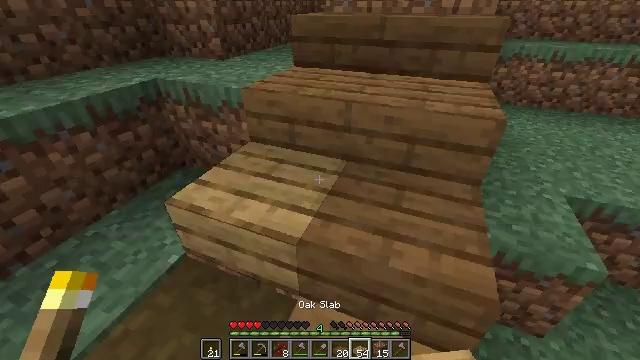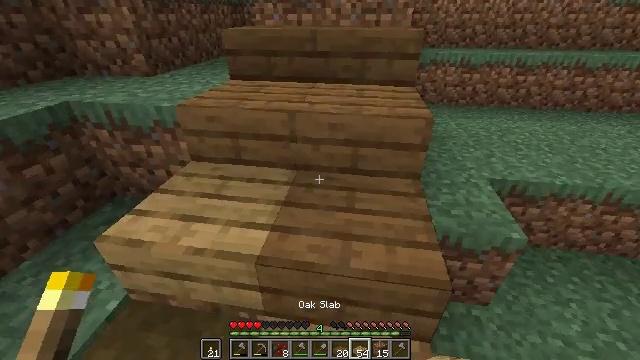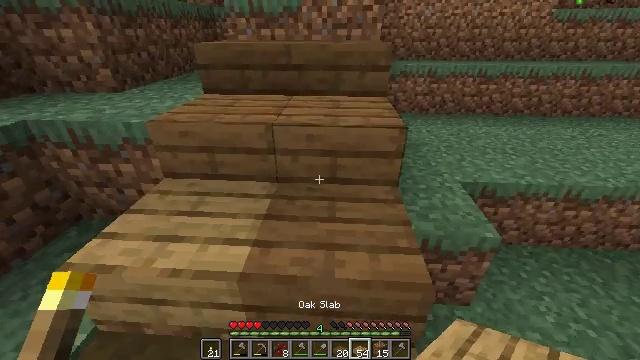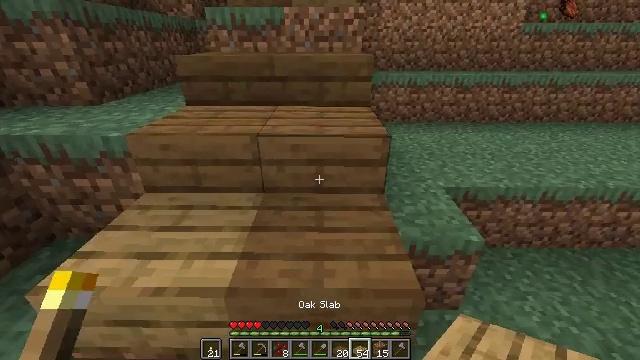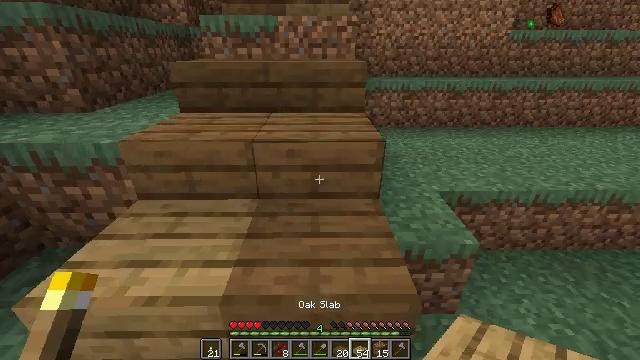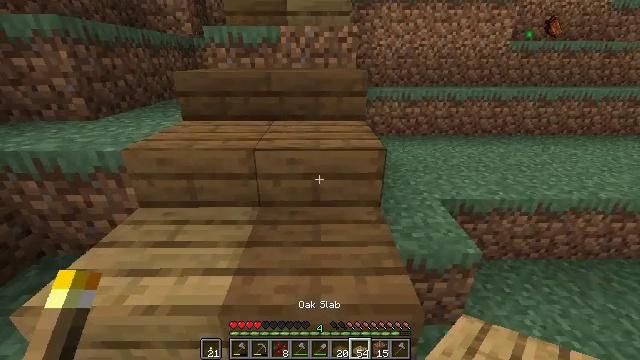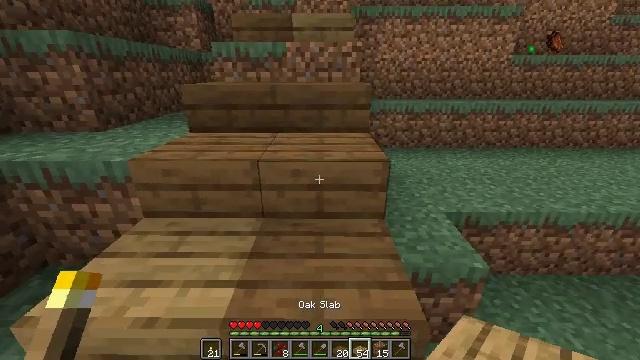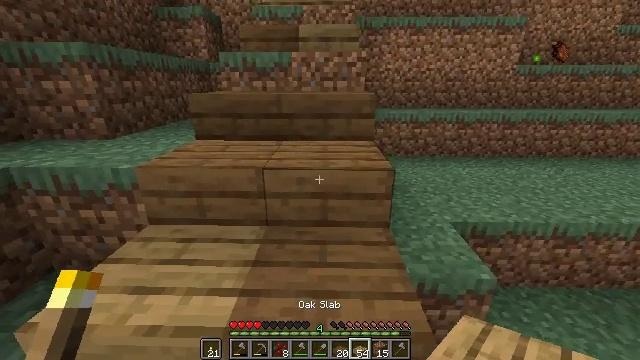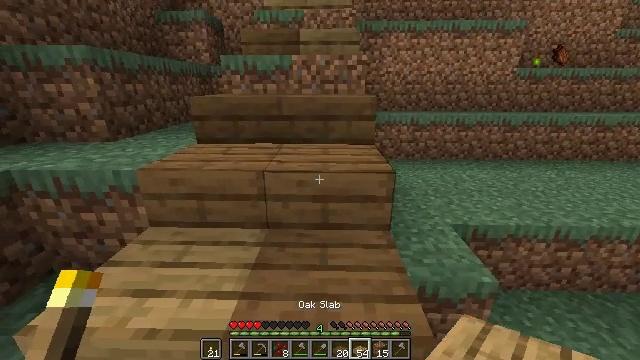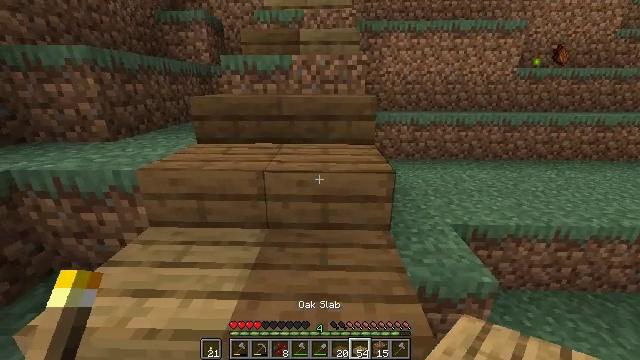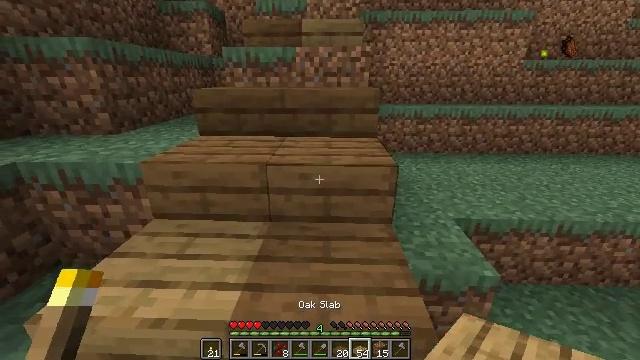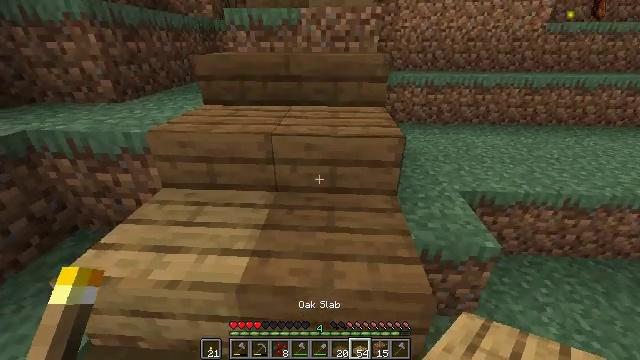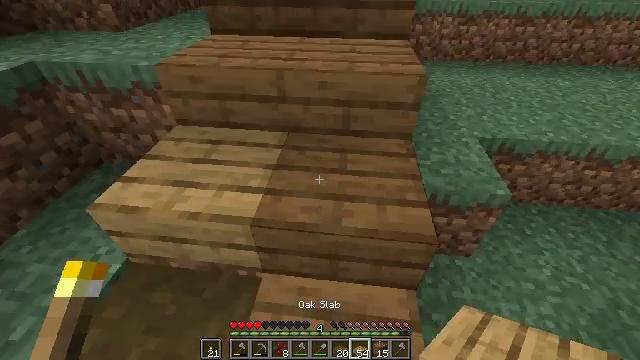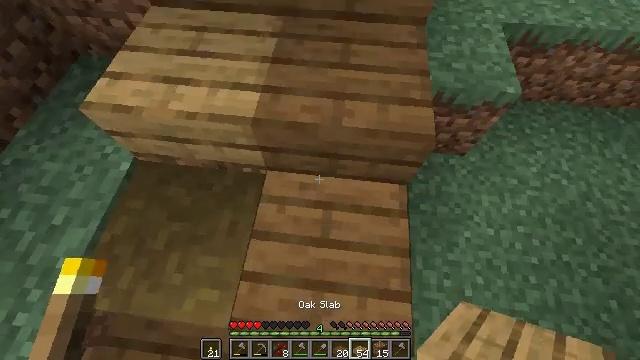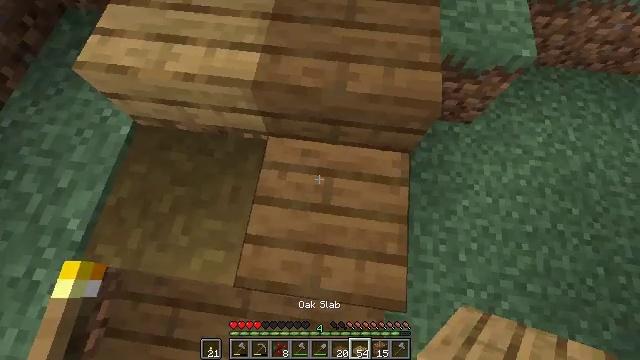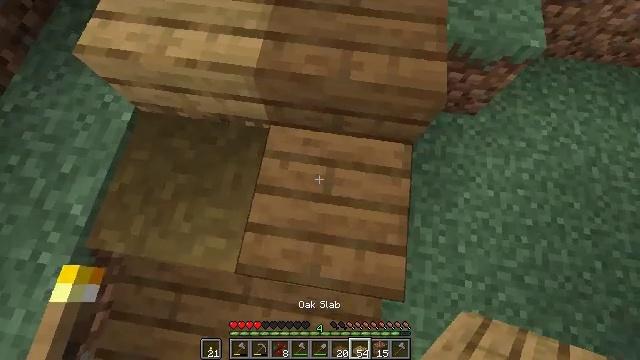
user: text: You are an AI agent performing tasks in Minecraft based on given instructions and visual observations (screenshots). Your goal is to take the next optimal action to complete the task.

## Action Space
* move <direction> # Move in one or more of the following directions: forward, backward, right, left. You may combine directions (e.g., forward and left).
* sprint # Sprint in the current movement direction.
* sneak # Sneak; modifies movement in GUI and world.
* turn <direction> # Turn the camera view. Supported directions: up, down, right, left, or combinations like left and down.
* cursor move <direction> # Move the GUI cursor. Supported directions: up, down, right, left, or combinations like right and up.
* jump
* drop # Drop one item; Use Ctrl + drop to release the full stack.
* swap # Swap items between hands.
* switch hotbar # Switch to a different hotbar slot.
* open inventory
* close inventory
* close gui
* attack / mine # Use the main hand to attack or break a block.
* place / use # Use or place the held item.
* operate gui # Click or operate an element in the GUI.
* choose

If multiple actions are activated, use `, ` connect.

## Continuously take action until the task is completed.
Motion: motion action
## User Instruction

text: Reclaim the spruce slab for later use.
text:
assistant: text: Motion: turn right and up
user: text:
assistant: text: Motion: turn right and up
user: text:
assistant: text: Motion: turn right and up
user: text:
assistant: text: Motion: turn right and up
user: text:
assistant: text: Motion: turn up
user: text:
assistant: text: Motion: turn up
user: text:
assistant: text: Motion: turn left and up
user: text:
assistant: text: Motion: no_op
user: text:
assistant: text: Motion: no_op
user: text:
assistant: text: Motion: turn down
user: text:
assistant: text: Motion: turn left and down
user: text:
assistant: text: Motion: turn left and down
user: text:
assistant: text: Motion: turn down
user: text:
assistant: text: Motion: turn down
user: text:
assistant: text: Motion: turn left and down
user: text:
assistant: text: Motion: no_op
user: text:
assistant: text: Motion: move back
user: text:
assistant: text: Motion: move back
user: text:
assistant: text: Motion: move back, turn up
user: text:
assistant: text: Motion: move back, turn up
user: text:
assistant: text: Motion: move back, turn up
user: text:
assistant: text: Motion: move back, turn up
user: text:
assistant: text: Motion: move back, turn up
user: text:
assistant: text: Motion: move back, turn up
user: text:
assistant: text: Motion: move back, turn up
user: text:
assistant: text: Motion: turn left and up
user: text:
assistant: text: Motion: turn up
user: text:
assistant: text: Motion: turn up
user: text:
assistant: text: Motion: turn up
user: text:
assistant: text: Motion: turn up